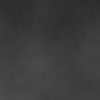
Label: dusty